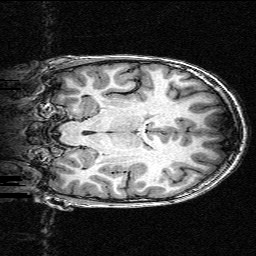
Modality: T1w
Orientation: coronal
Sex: male
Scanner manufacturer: siemens
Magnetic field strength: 3 T
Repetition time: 2.3 s
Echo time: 0.00336 s